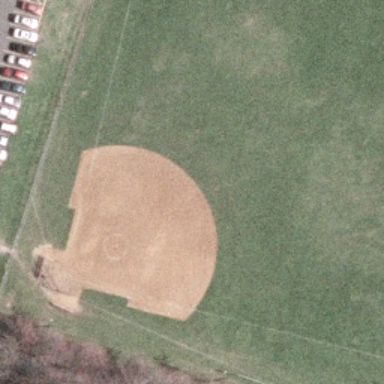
This is an old baseball diamond .